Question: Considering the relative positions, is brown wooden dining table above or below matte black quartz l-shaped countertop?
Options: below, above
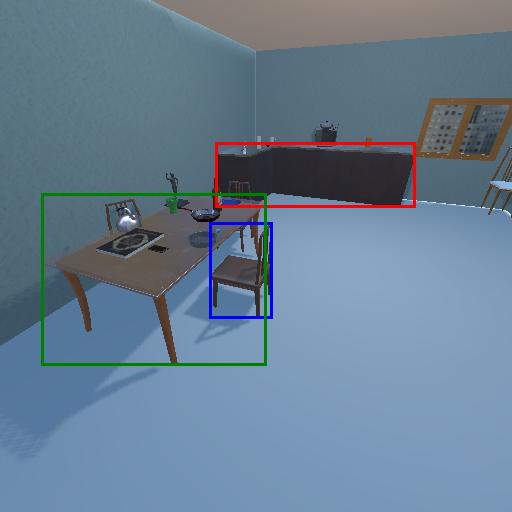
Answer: below